Question: I am trying to create a windows form that gets displayed for 2 seconds when triggerd by an event, and then closes automatically.
I have tried several options. This is my current code:
'''
this.aletPopup.StartPosition = FormStartPosition.CenterScreen;
this.aletPopup.Show();
Thread.Sleep(2000);
this.aletPopup.Close();
'''
This preforms the actions that I desire, however, when the form loads it does not load the label or image which is on the form. Instead, the area where the image and label are become transparent. My desired output is this:

I have also tried using 'this.aletPopup.ShowDialog();', which does display the graphics. However, the form will not close automatically when using this method.
I am attempting to use
Michael Perrenoud's solution. However, I cannot get the form to close. I have a timer set at a 2000ms interval which is initally disabled. Am I overriding the OnShown correctly?
'''
public AlertPopForm()
{
InitializeComponent();
}
private void closingTimer_Tick(object sender, EventArgs e)
{
closingTimer.Enabled = false;
this.Close();
}
private void AlertPopForm_OnShown(object sender, System.EventArgs e)
{
closingTimer.Enabled = true;
closingTimer.Start();
}
'''
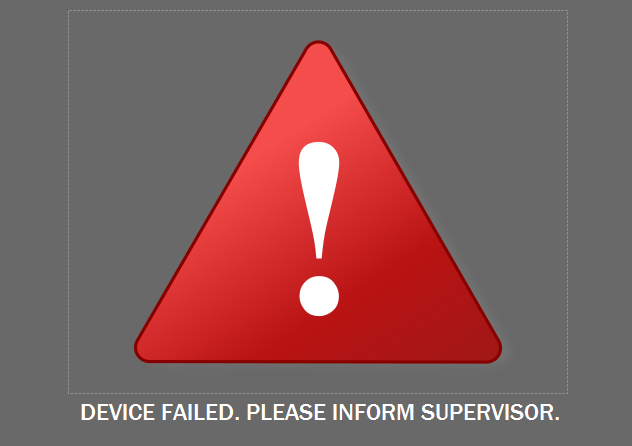
Answer: Instead, how about leveraging 'ShowDialog', and then using a 'Timer' on the dialog form. In the 'Tick' event of the 'Timer', close the form.
'''
this.aletPopup.StartPosition = FormStartPosition.CenterScreen;
this.aletPopup.ShowDialog();
'''
You could even pass the interval into the '.ctor' of the dialog form if you wanted some flexibility.
It's very important to note here that you'd need to leverage the <URL> override to actually 'Start' the 'Timer' so the form is in fact shown to the user.